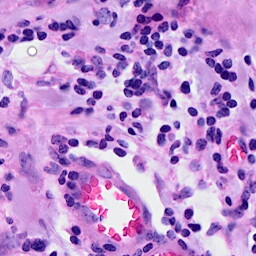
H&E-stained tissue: Breast